Field crop: maize
Growth stage: 1
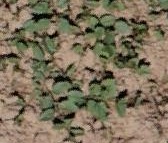
Species: convolvulus